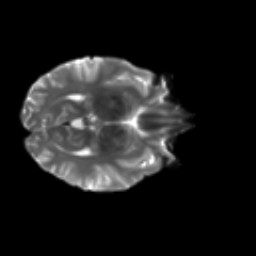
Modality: T2w
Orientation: axial
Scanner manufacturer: siemens
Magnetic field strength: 3 T
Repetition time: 4.16 s
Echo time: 0.0806 s